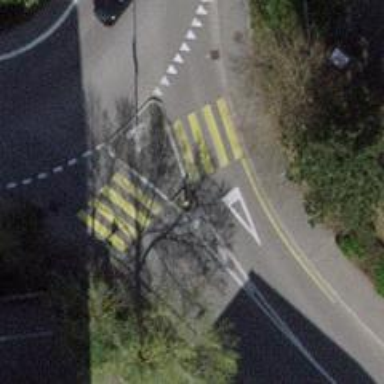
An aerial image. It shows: Uncontrolled crossing on the road.